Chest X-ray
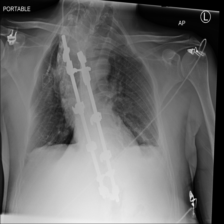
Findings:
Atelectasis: negative
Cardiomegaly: negative
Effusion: negative
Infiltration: negative
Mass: negative
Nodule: negative
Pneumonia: negative
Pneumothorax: negative
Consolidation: negative
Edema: negative
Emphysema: negative
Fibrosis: negative
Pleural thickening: negative
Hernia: negative